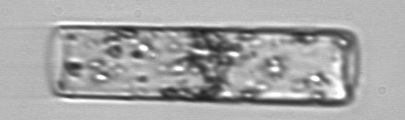
Label: Guinardia_flaccida